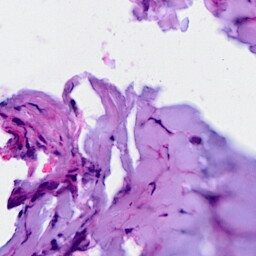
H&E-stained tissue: Breast